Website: macys
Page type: cross-sells
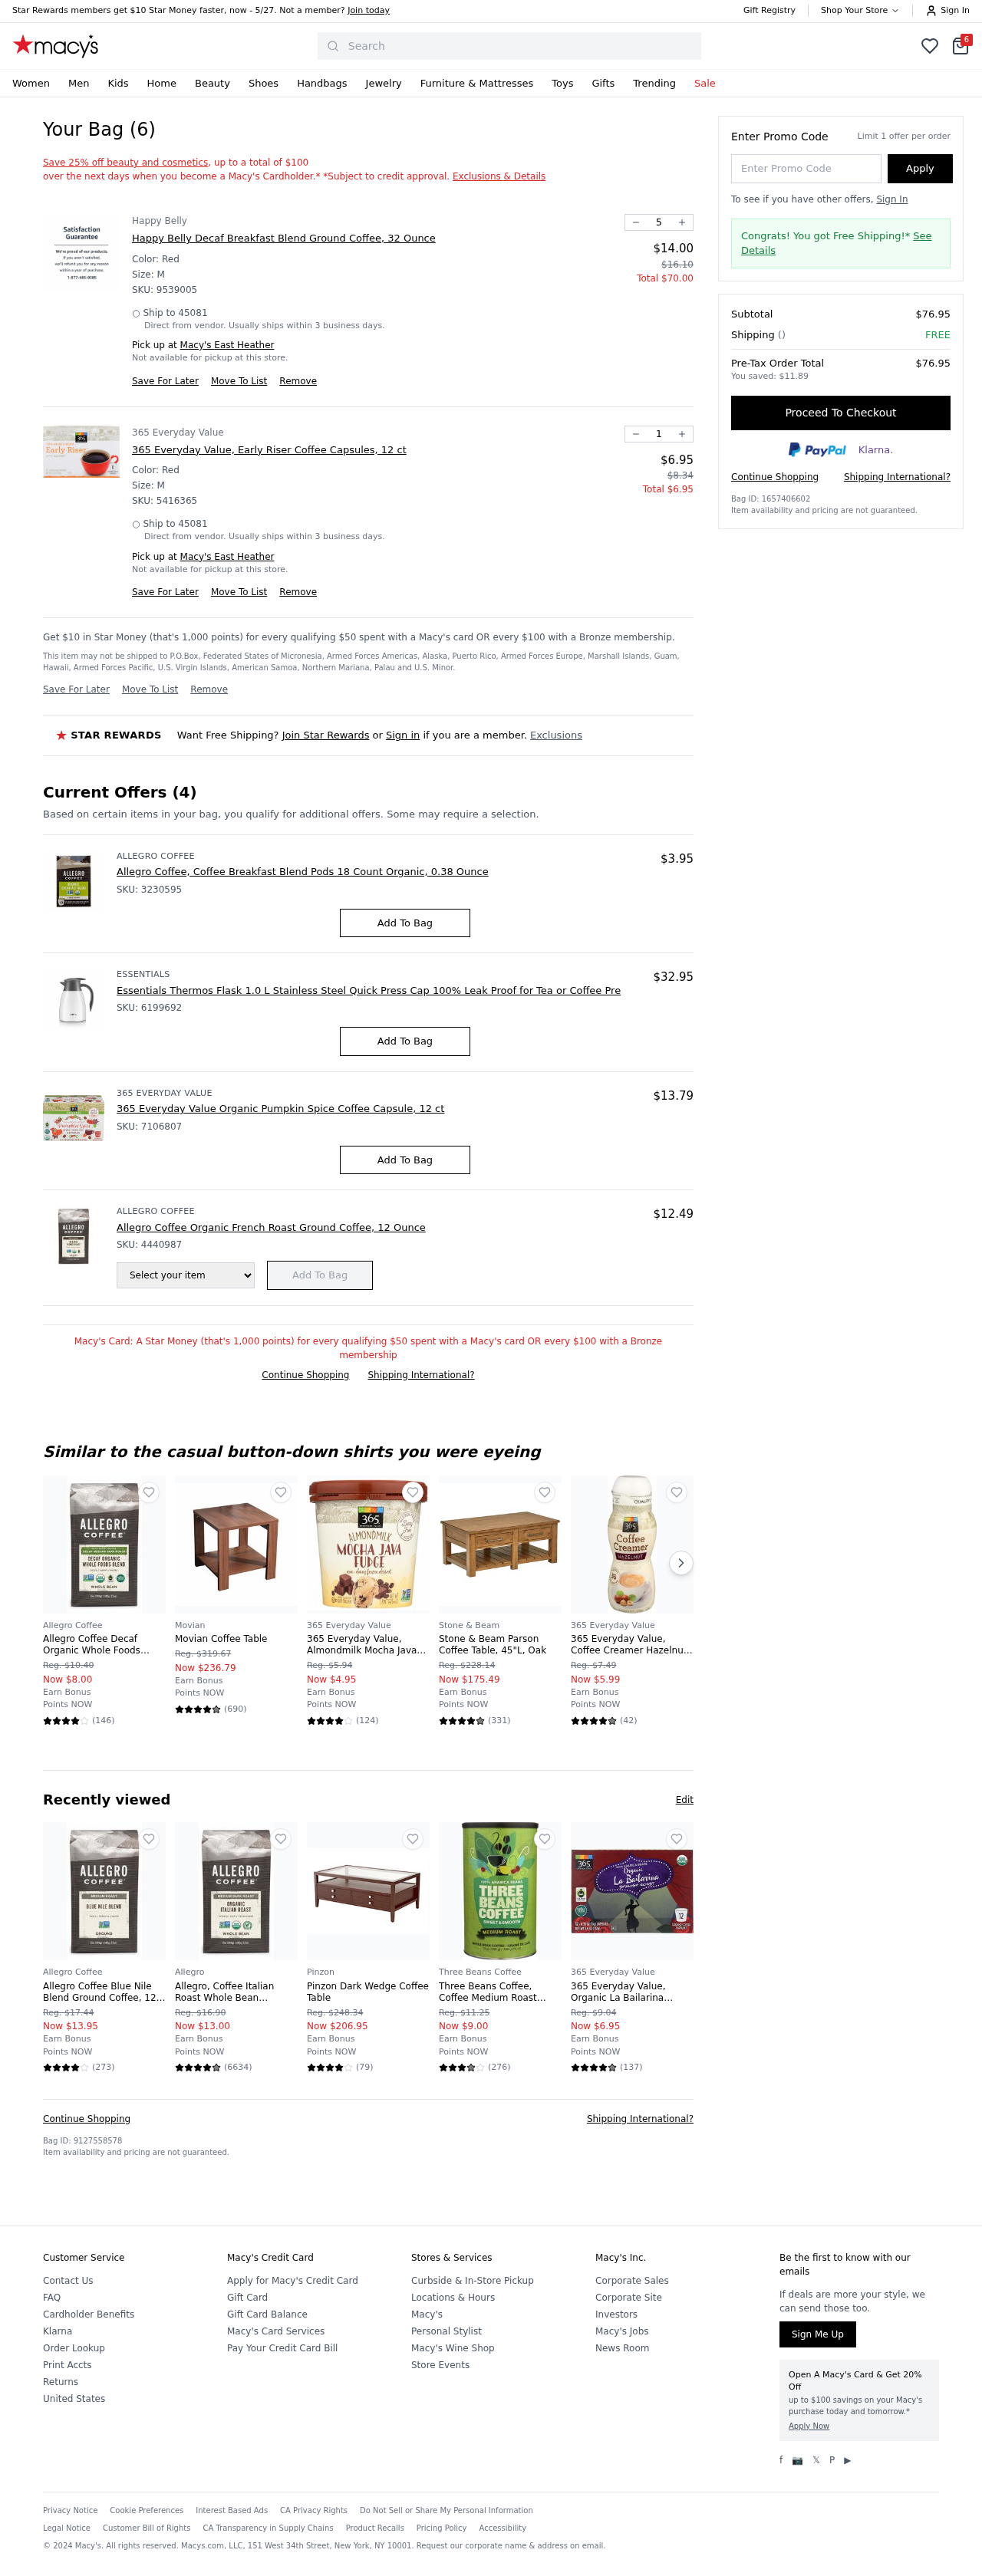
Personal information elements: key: PII_CITY
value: East Heather
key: PII_POSTCODE
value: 45081
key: PII_PROMO_CODE
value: FIRST75
Product elements: key: PRODUCT10_BRAND
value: Allegro Coffee
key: PRODUCT10_NAME
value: Allegro Coffee Blue Nile Blend Ground Coffee, 12 oz
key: PRODUCT10_NUM_RATINGS
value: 273
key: PRODUCT10_PRICE
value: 13.95
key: PRODUCT10_RATING
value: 4
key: PRODUCT11_BRAND
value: Allegro
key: PRODUCT11_NAME
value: Allegro, Coffee Italian Roast Whole Bean Organic, 12 Ounce
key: PRODUCT11_NUM_RATINGS
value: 6634
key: PRODUCT11_PRICE
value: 13
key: PRODUCT11_RATING
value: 4.5
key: PRODUCT12_BRAND
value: Pinzon
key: PRODUCT12_NAME
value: Pinzon Dark Wedge Coffee Table
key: PRODUCT12_NUM_RATINGS
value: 79
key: PRODUCT12_PRICE
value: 206.95
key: PRODUCT12_RATING
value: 4.1
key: PRODUCT13_BRAND
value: Three Beans Coffee
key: PRODUCT13_NAME
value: Three Beans Coffee, Coffee Medium Roast Whole Bean, 14 Ounce
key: PRODUCT13_NUM_RATINGS
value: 276
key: PRODUCT13_PRICE
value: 9
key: PRODUCT13_RATING
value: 3.8
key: PRODUCT14_BRAND
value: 365 Everyday Value
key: PRODUCT14_NAME
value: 365 Everyday Value, Organic La Bailarina Coffee Capsules, 12 ct
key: PRODUCT14_NUM_RATINGS
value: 137
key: PRODUCT14_PRICE
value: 6.95
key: PRODUCT14_RATING
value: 4.7
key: PRODUCT15_BRAND
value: Allegro Coffee
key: PRODUCT15_NAME
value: Allegro Coffee, Coffee Breakfast Blend Pods 18 Count Organic, 0.38 Ounce
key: PRODUCT15_PRICE
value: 3.95
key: PRODUCT16_BRAND
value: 365 Everyday Value
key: PRODUCT16_NAME
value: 365 Everyday Value Organic Pumpkin Spice Coffee Capsule, 12 ct
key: PRODUCT16_PRICE
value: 13.79
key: PRODUCT1_BRAND
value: Happy Belly
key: PRODUCT1_NAME
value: Happy Belly Decaf Breakfast Blend Ground Coffee, 32 Ounce
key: PRODUCT1_PRICE
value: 14
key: PRODUCT1_QUANTITY
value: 5
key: PRODUCT2_BRAND
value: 365 Everyday Value
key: PRODUCT2_NAME
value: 365 Everyday Value, Early Riser Coffee Capsules, 12 ct
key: PRODUCT2_PRICE
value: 6.95
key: PRODUCT2_QUANTITY
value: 1
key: PRODUCT3_BRAND
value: Essentials
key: PRODUCT3_NAME
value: Essentials Thermos Flask 1.0 L Stainless Steel Quick Press Cap 100% Leak Proof for Tea or Coffee Pre
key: PRODUCT3_PRICE
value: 32.95
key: PRODUCT4_BRAND
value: Allegro Coffee
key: PRODUCT4_NAME
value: Allegro Coffee Organic French Roast Ground Coffee, 12 Ounce
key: PRODUCT4_PRICE
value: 12.49
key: PRODUCT5_BRAND
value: Allegro Coffee
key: PRODUCT5_NAME
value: Allegro Coffee Decaf Organic Whole Foods Blend Ground Coffee, 12 Ounce
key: PRODUCT5_NUM_RATINGS
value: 146
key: PRODUCT5_PRICE
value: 8
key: PRODUCT5_RATING
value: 4.3
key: PRODUCT6_BRAND
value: Movian
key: PRODUCT6_NAME
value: Movian Coffee Table
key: PRODUCT6_NUM_RATINGS
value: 690
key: PRODUCT6_PRICE
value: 236.79
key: PRODUCT6_RATING
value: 4.6
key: PRODUCT7_BRAND
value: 365 Everyday Value
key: PRODUCT7_NAME
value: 365 Everyday Value, Almondmilk Mocha Java Fudge Non-Dairy Dessert, 1 pint, (Frozen)
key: PRODUCT7_NUM_RATINGS
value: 124
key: PRODUCT7_PRICE
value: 4.95
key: PRODUCT7_RATING
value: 4.2
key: PRODUCT8_BRAND
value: Stone & Beam
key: PRODUCT8_NAME
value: Stone & Beam Parson Coffee Table, 45"L, Oak
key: PRODUCT8_NUM_RATINGS
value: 331
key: PRODUCT8_PRICE
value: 175.49
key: PRODUCT8_RATING
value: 4.7
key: PRODUCT9_BRAND
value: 365 Everyday Value
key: PRODUCT9_NAME
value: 365 Everyday Value, Coffee Creamer Hazelnut, 16 fl oz
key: PRODUCT9_NUM_RATINGS
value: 42
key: PRODUCT9_PRICE
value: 5.99
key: PRODUCT9_RATING
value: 4.6
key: PRODUCT1_SKU
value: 9539005
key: PRODUCT1_ORIGINAL_PRICE
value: $16.10
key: PRODUCT1_TOTAL
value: $70.00
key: PRODUCT2_SKU
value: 5416365
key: PRODUCT2_ORIGINAL_PRICE
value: $8.34
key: PRODUCT2_TOTAL
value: $6.95
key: PRODUCT15_SKU
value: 3230595
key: PRODUCT3_SKU
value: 6199692
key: PRODUCT16_SKU
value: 7106807
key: PRODUCT4_SKU
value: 4440987
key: PRODUCT5_ORIGINAL_PRICE
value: Reg. $10.40
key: PRODUCT6_ORIGINAL_PRICE
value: Reg. $319.67
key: PRODUCT7_ORIGINAL_PRICE
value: Reg. $5.94
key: PRODUCT8_ORIGINAL_PRICE
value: Reg. $228.14
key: PRODUCT9_ORIGINAL_PRICE
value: Reg. $7.49
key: PRODUCT10_ORIGINAL_PRICE
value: Reg. $17.44
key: PRODUCT11_ORIGINAL_PRICE
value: Reg. $16.90
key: PRODUCT12_ORIGINAL_PRICE
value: Reg. $248.34
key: PRODUCT13_ORIGINAL_PRICE
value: Reg. $11.25
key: PRODUCT14_ORIGINAL_PRICE
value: Reg. $9.04
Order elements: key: ORDER_NUM_ITEMS
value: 6
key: ORDER_SUBTOTAL
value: $76.95
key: ORDER_TOTAL
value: $76.95
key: ORDER_SAVINGS
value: $11.89
Search elements: key: HEADER_SEARCH
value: Search